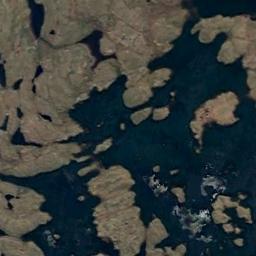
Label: wetland